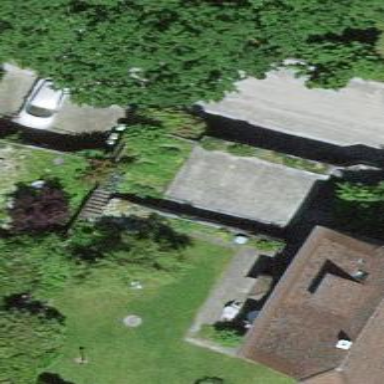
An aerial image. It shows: Garage.